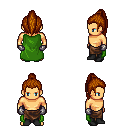
a pixel art fantasy rpg character, male body template, human, tanned skin, green cape, robe skirt, brunette long topknot hairstyle, metal gloves, black shoes, four views (front, back, left, right), 2x2 character sprite sheet, small pixel art, hard edges, no anti-aliasing